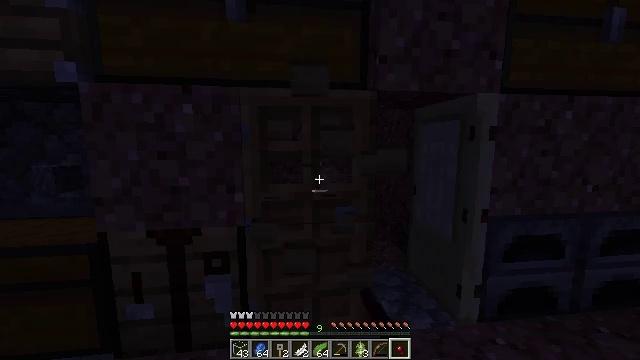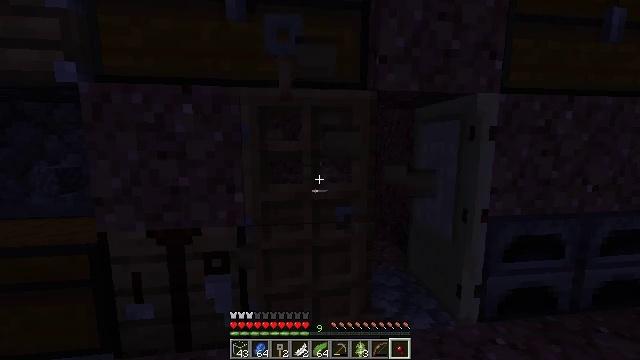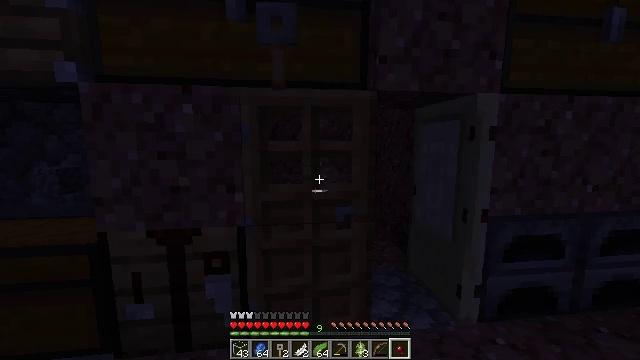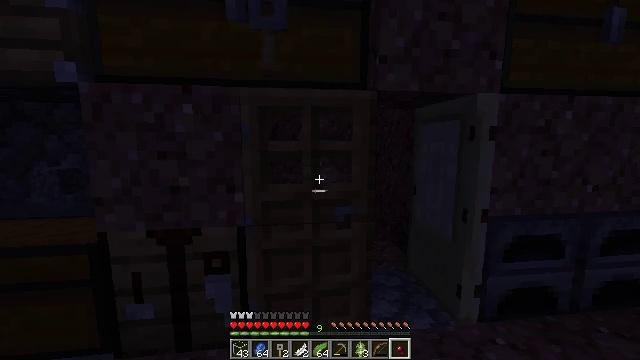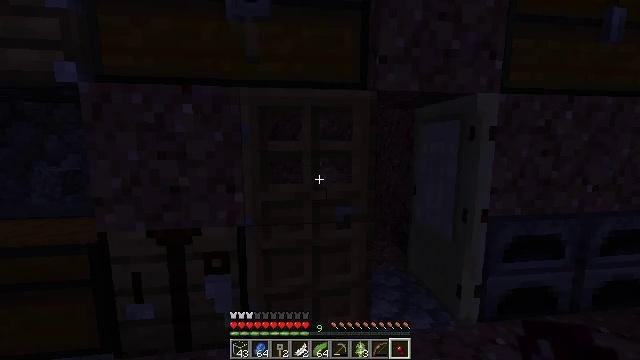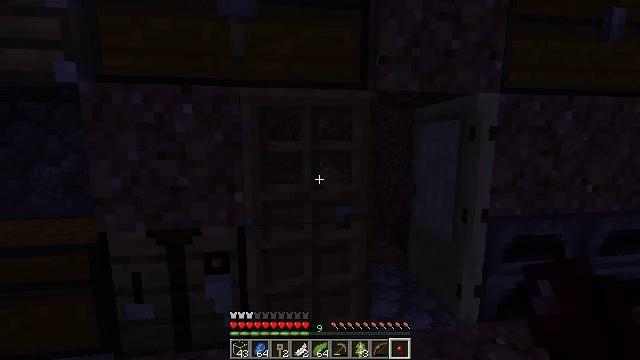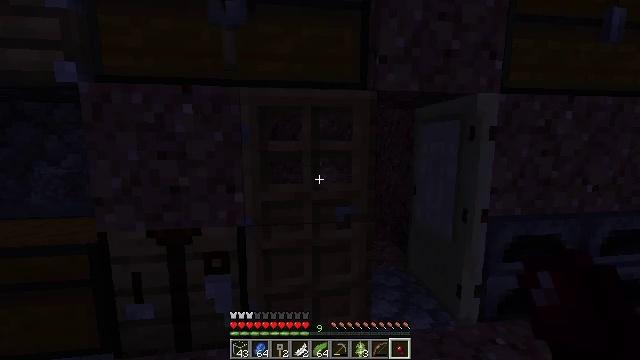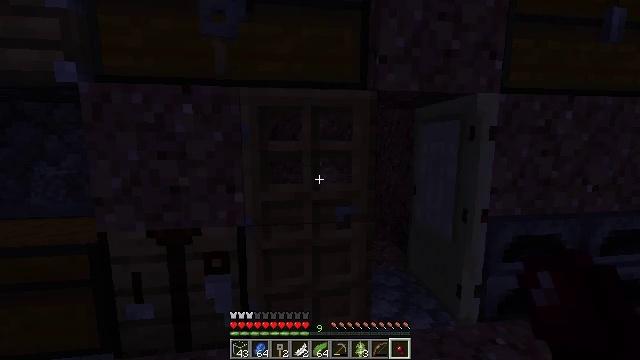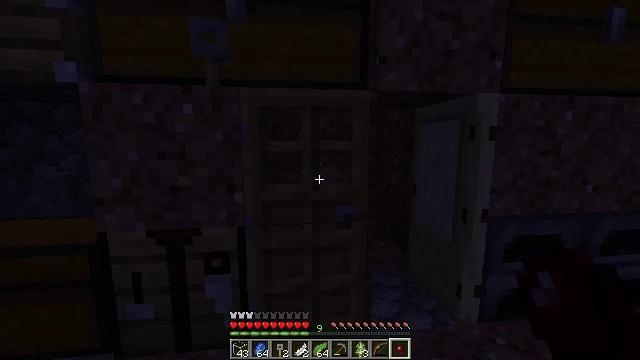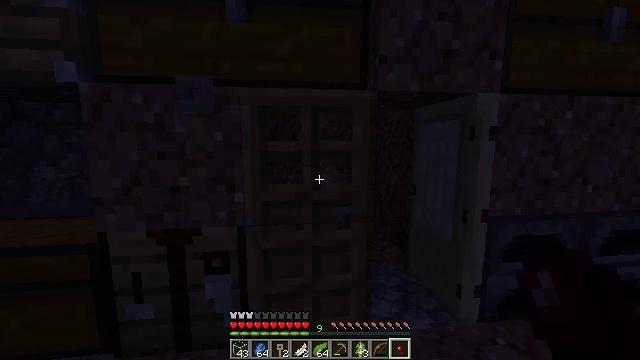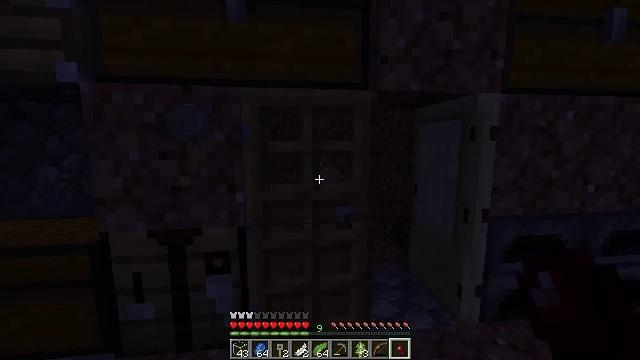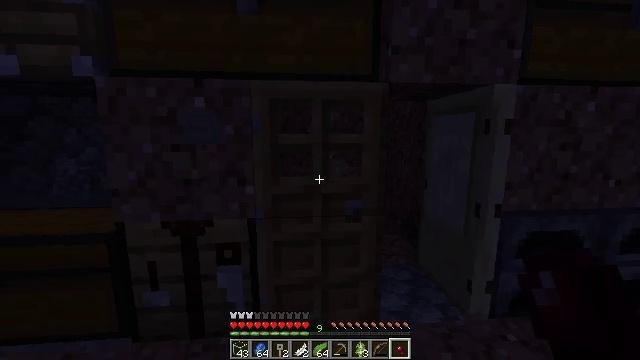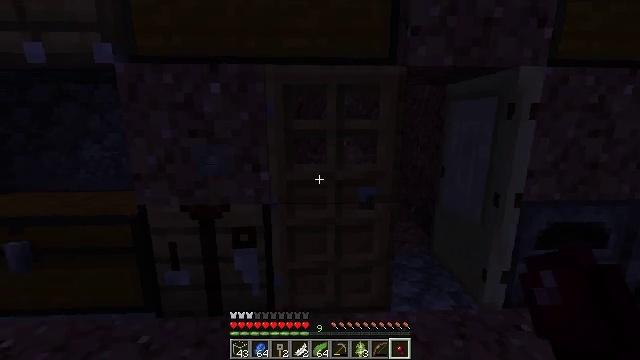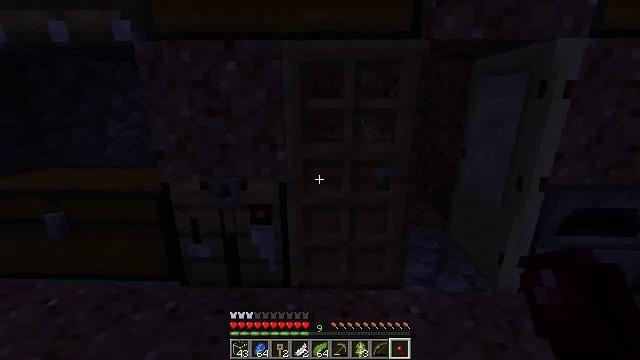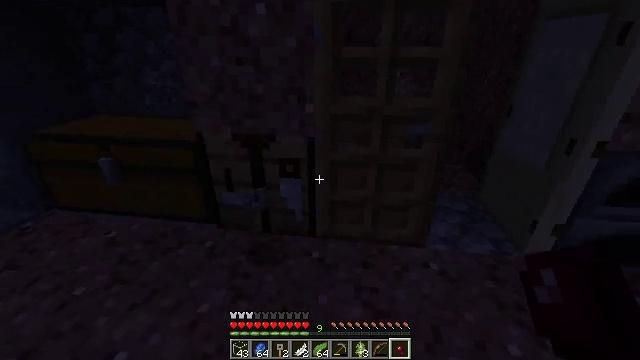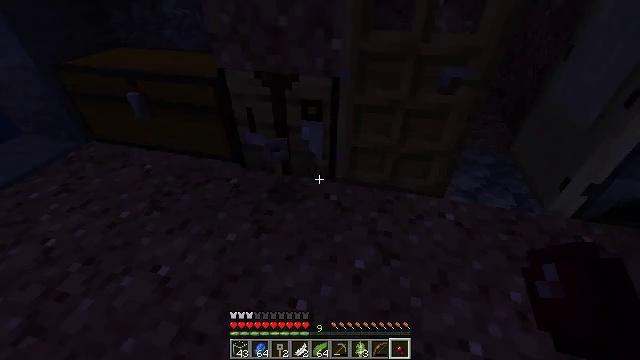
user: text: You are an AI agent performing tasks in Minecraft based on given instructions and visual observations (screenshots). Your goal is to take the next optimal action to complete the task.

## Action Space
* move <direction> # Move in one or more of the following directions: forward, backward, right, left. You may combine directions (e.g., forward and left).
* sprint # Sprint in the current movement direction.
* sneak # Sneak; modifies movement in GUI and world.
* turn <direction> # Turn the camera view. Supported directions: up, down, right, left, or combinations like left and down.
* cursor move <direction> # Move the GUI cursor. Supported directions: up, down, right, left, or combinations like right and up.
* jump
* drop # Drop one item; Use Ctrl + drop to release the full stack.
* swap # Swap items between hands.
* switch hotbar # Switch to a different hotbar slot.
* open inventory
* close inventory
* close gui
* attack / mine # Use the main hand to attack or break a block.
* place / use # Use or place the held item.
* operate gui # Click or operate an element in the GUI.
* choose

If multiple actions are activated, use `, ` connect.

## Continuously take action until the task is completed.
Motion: motion action
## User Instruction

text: Mine the piston from the build.
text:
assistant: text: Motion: no_op
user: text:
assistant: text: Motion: no_op
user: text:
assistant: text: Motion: no_op
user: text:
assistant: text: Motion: no_op
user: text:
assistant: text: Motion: no_op
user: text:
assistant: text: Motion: no_op
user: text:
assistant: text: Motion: no_op
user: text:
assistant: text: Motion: no_op
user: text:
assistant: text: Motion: no_op
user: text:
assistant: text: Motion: no_op
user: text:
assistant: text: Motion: turn left and down
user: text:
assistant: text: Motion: turn left and down
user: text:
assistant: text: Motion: turn left and down
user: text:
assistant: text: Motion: turn left and down
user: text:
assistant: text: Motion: turn left and down
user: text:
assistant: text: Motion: turn down
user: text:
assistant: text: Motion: no_op
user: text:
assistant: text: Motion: no_op
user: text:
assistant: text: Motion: no_op
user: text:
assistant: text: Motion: no_op
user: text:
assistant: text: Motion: no_op
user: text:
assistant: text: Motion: no_op
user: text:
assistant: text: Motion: no_op
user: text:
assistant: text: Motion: no_op
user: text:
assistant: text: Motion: no_op
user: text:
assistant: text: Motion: no_op
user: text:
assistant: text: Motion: no_op
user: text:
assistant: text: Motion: no_op
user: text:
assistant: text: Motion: no_op
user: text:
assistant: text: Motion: no_op